Question: Playing with Ruby and Ruby-Pandoc. Seems like a nice tool, if I can get it to work.
I'd like to convert some Markdown text (with embedded lists and other fanciness) to Rich Text. Here's the text I'm converting:
'''
Title
===
This is a paragraph. Hallelujah.
Here comes a nested list.
---
* List item 1
* List item 1.1
* List item 1.2
* List item 2
* List item 2.1
'''
Here's my Ruby code...
'''
require 'pandoc-ruby'
input = File.read(test.md)
converter = PandocRuby.new(input, from: :markdown, to: :rtf)
puts converter.convert
'''
... which (after saving the output to a file) produces a document without anything but a title:

Here's the code of the RTF file:
'''
{\pard \ql
0 \sa180 \li0
i0
s36 Title\par}
{\pard \ql
0 \sa180 \li0
i0 This is a paragraph. Hallelujah.\par}
{\pard \ql
0 \sa180 \li0
i0
s32 Here comes a nested list.\par}
{\pard \ql
0 \sa0 \li360
i-360 ullet x360 ab List item 1\par}
{\pard \ql
0 \sa0 \li360
i-360 ullet x360 ab List item 1.1\par}
{\pard \ql
0 \sa0 \li360
i-360 ullet x360 ab List item 1.2\par}
{\pard \ql
0 \sa0 \li360
i-360 ullet x360 ab List item 2\par}
{\pard \ql
0 \sa0 \li360
i-360 ullet x360 ab List item 2.1\sa180\par}
'''
In addition, even if it did show up in my RTF viewer (Mac TextEdit), the RTF code seems to have lost all list nesting. I don't know how to diagnose this, whether I have not stated necessary header information or something in Ruby-Pandoc.
Thanks in advance!
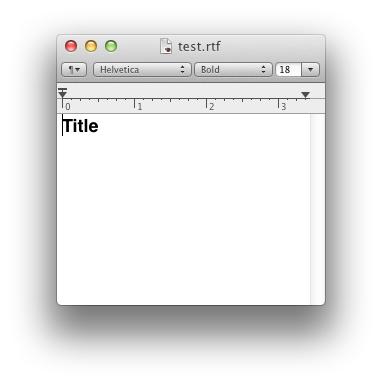
Answer: Wrap your output in a prolog and closing brace. Like this:
'''
{
tf1nsi\deff0{
onttbl{
0 Times New Roman;}}
{\pard \ql
0 \sa180 \li0
i0
s36 Title\par}
{\pard \ql
0 \sa180 \li0
i0 This is a paragraph. Hallelujah.\par}
{\pard \ql
0 \sa180 \li0
i0
s32 Here comes a nested list.\par}
{\pard \ql
0 \sa0 \li360
i-360 ullet x360 ab List item 1\par}
{\pard \ql
0 \sa0 \li360
i-360 ullet x360 ab List item 1.1\par}
{\pard \ql
0 \sa0 \li360
i-360 ullet x360 ab List item 1.2\par}
{\pard \ql
0 \sa0 \li360
i-360 ullet x360 ab List item 2\par}
{\pard \ql
0 \sa0 \li360
i-360 ullet x360 ab List item 2.1\sa180\par}
}
'''
Yes, as per <URL>.
> If you are trying to generate a standalone file with full file headers rather than just a marked up fragment, remember to pass the :standalone option so the correct header and footer are added.
As per the <URL>, your source text is missing 2 more spaces of indentation.
So putting that together, here is the complete solution.
Your source file:
'''
Title
===
This is a paragraph. Hallelujah.
Here comes a nested list.
---
* List item 1
* List item 1.1
* List item 1.2
* List item 2
* List item 2.1
'''
The conversion code:
'''
require 'pandoc-ruby'
input = File.read('./test.md')
puts PandocRuby.markdown(input).to_rtf(:standalone)
'''